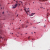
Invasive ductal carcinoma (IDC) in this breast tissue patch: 0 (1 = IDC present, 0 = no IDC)